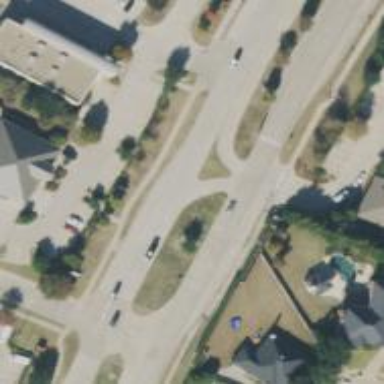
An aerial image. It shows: Secondary link road.